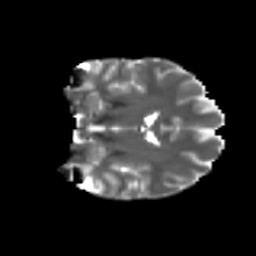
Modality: T2w
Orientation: coronal
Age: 22
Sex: female
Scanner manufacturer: ge
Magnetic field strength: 3 T
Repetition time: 7.8 s
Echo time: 0.0606 s